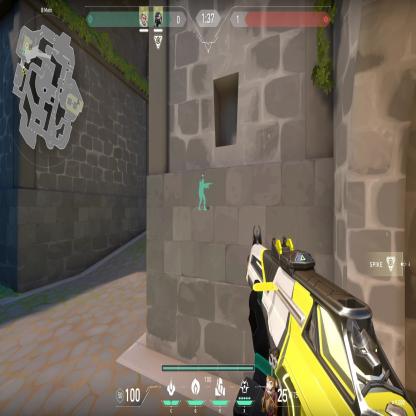
Label: teammate